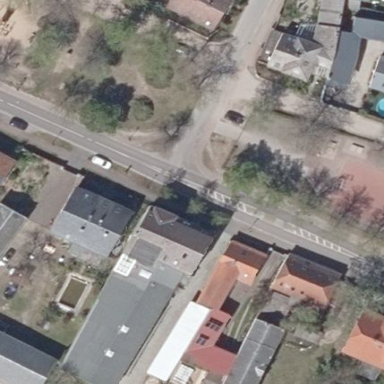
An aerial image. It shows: Kindergarten building.